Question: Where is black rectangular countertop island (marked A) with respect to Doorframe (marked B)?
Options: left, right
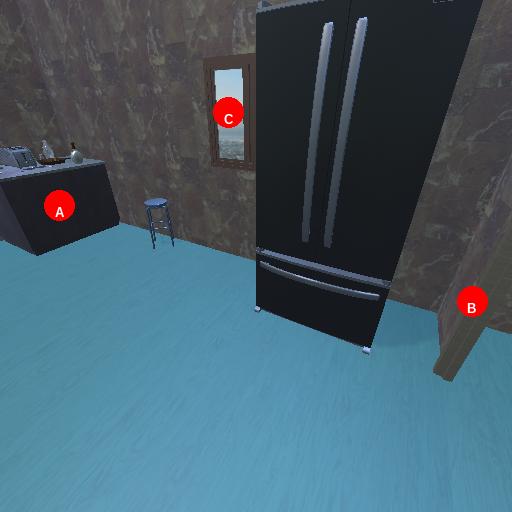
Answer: left